Field crop: tomato
Growth stage: 2
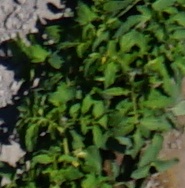
Species: tomato